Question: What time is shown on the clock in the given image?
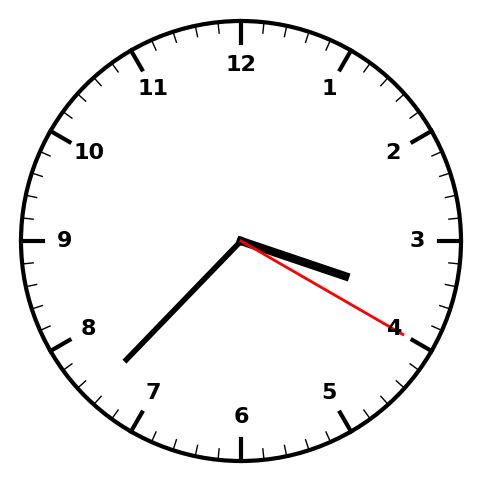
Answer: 03:37:20